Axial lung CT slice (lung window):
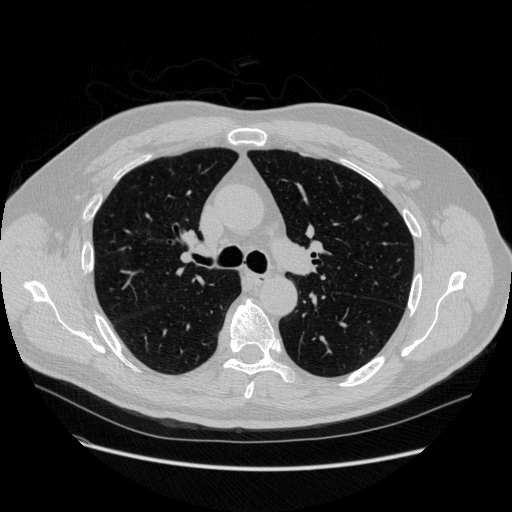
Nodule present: no